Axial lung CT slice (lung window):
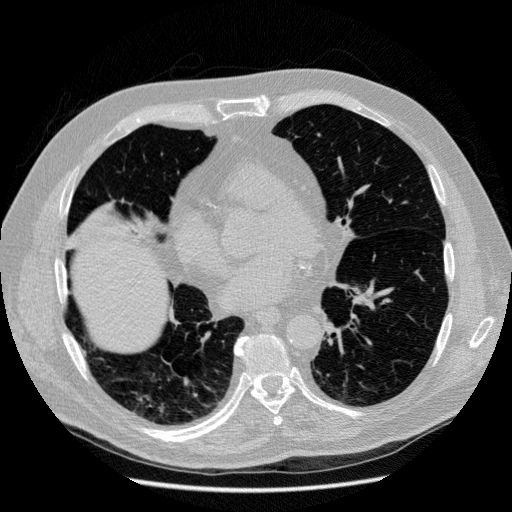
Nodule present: no